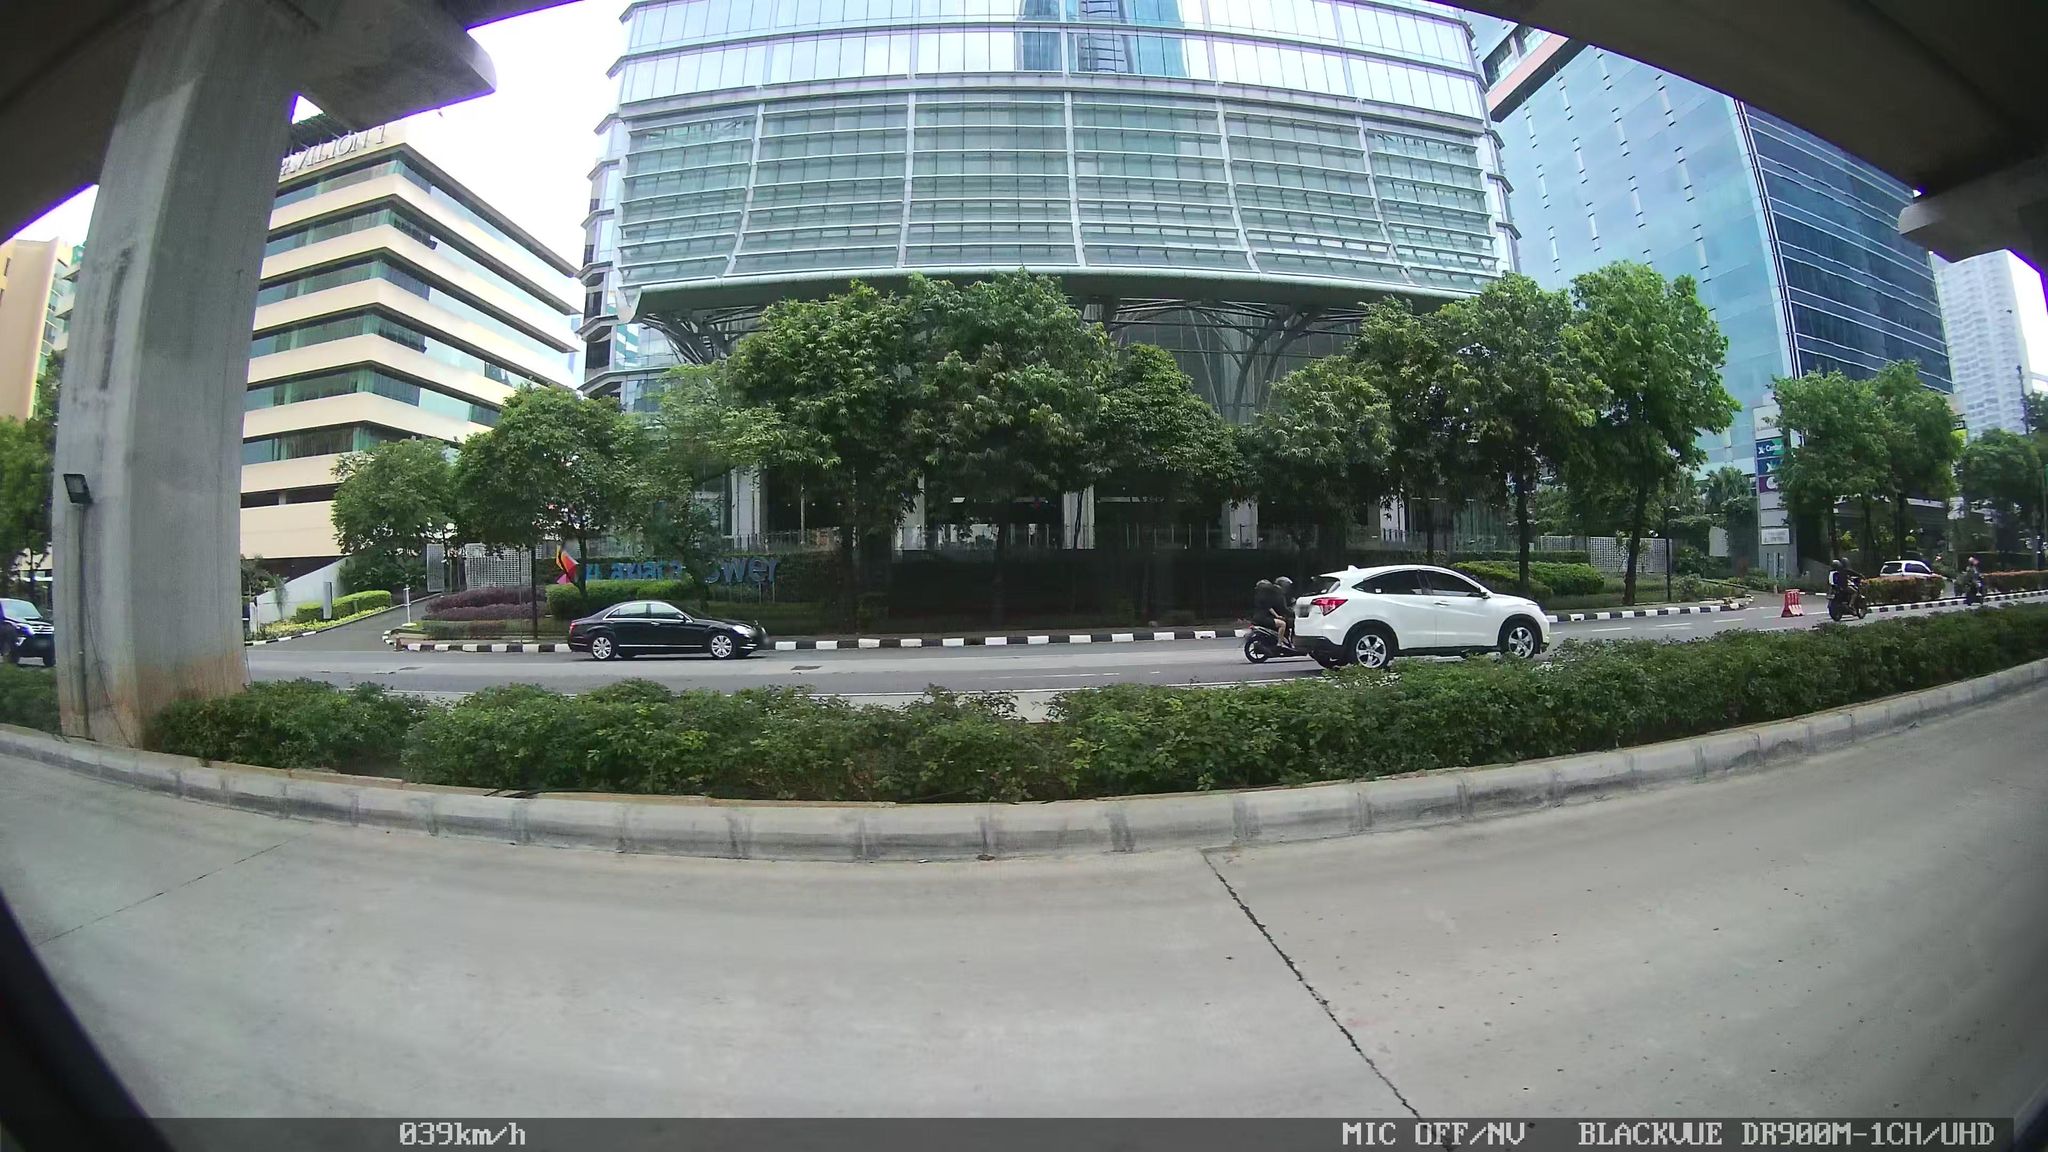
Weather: clear
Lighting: day
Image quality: good
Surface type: driving surface
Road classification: service
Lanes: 2
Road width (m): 7
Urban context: urban centre
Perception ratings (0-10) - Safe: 6.17, Lively: 9.02, Beautiful: 1.78, Boring: 3.07, Depressing: 3.23, Wealthy: 4.78